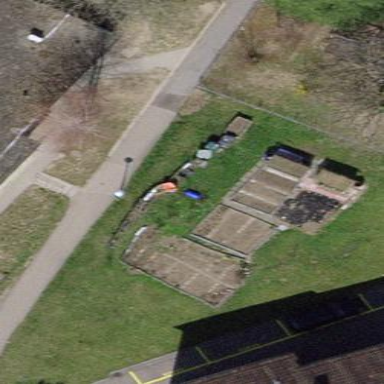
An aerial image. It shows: Area designated for allotments.